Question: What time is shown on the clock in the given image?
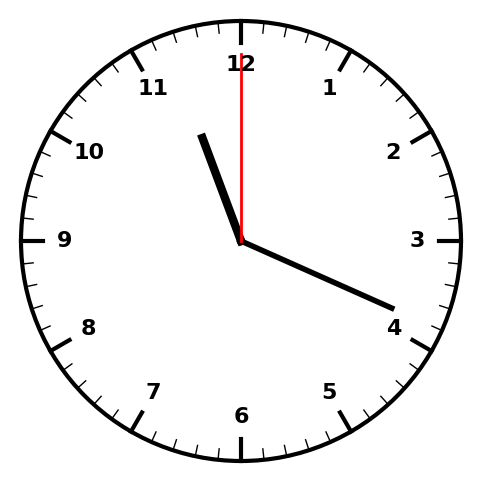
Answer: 11:19:00